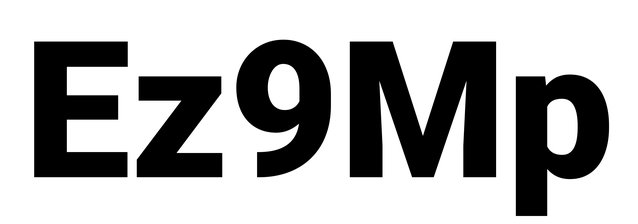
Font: Roboto_Black